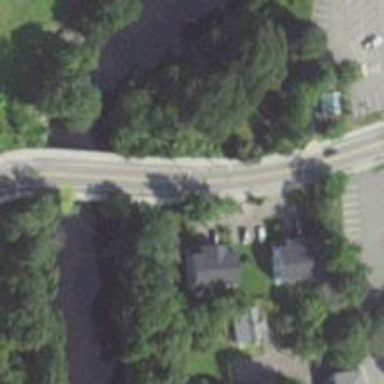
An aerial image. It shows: Secondary road on asphalt bridge.